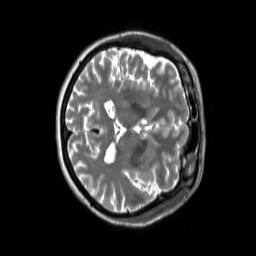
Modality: T2w
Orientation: axial
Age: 42
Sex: female
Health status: ill
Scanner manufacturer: siemens
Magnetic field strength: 3 T
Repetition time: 2.8 s
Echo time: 0.326 s